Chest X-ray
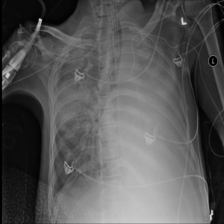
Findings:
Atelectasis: negative
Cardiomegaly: negative
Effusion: negative
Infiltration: negative
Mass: negative
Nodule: negative
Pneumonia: negative
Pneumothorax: negative
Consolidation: negative
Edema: negative
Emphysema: negative
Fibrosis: negative
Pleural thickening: negative
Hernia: negative